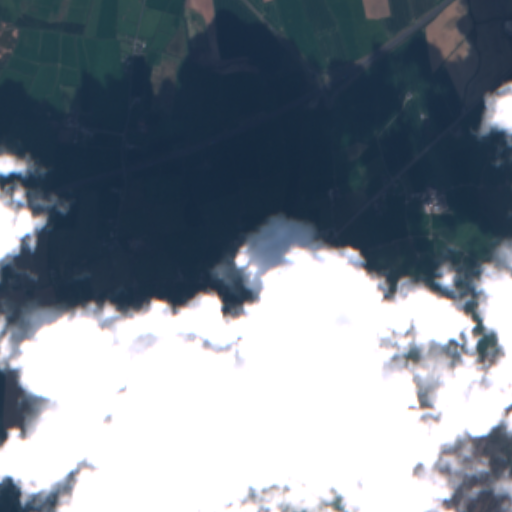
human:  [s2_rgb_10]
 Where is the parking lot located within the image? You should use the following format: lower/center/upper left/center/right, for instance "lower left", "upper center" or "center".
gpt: The parking lot is located in the center right of the image.
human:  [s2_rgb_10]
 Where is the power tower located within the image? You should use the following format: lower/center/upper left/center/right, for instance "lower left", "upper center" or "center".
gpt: The power tower is located in the lower left of the image.
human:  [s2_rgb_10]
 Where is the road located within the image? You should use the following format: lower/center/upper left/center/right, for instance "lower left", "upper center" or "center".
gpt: There is no road in the image.